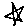
Label: star